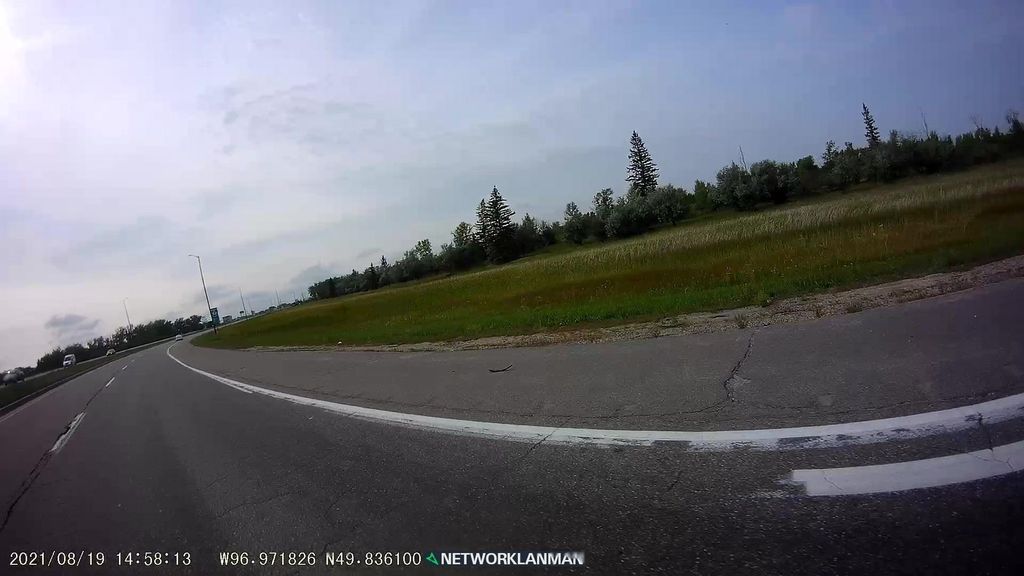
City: winnipeg